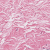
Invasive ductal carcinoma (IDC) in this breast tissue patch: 0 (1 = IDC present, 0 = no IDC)